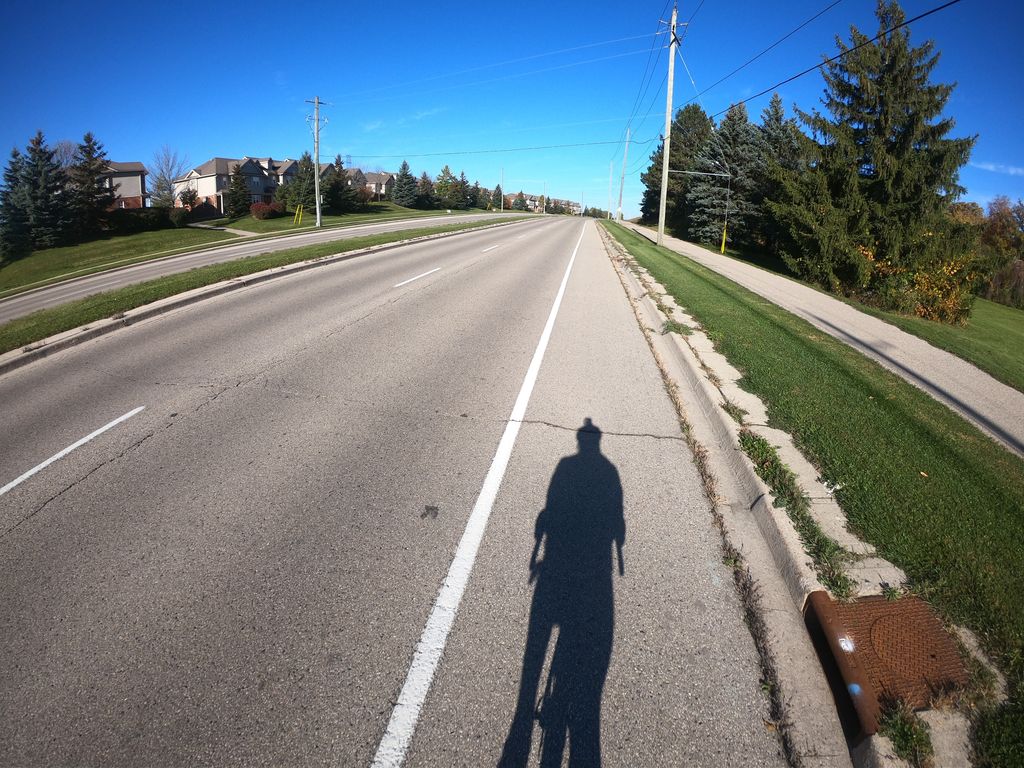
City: kitchener-waterloo